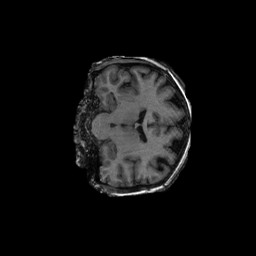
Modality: T1w
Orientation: coronal
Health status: ill
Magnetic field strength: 3 T